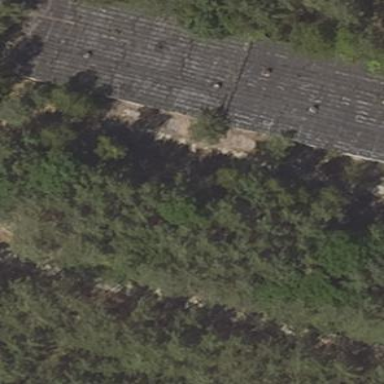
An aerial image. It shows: Building that serves as military barracks.